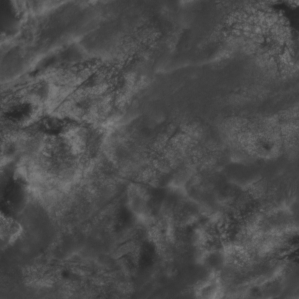
Label: non_frost